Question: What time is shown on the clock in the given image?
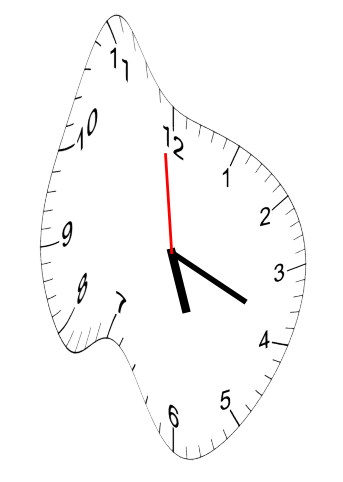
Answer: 05:18:59